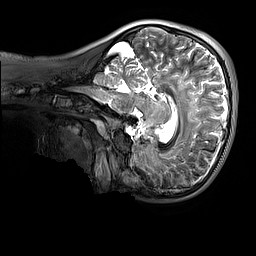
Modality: T2w
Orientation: sagittal
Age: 9
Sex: male
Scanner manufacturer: siemens
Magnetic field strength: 3 T
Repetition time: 3.2 s
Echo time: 0.408 s